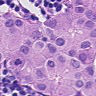
Metastatic tissue present: yes